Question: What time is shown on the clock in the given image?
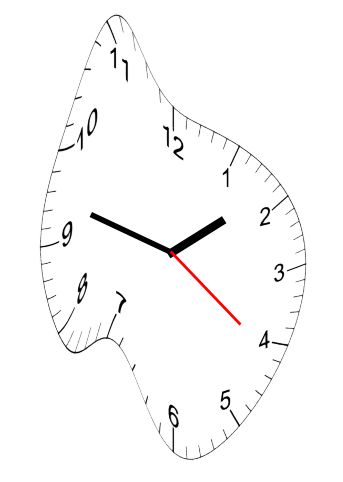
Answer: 01:47:21